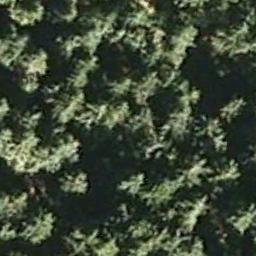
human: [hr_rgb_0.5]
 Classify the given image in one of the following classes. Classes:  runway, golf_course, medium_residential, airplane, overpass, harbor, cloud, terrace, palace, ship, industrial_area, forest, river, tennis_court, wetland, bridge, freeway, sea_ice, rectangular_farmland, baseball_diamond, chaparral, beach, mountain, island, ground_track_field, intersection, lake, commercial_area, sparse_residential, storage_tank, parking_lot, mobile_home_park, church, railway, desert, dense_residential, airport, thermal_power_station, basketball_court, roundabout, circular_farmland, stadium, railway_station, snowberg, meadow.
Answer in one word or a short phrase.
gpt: forest